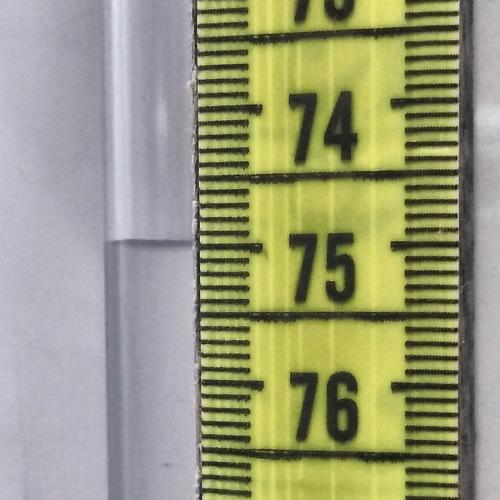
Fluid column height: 75.0 cm